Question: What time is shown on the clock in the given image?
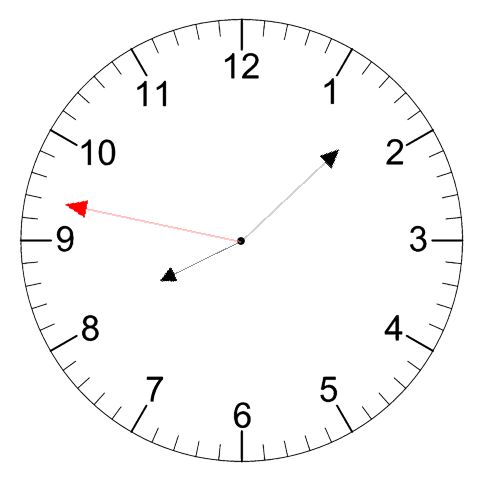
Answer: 08:07:47